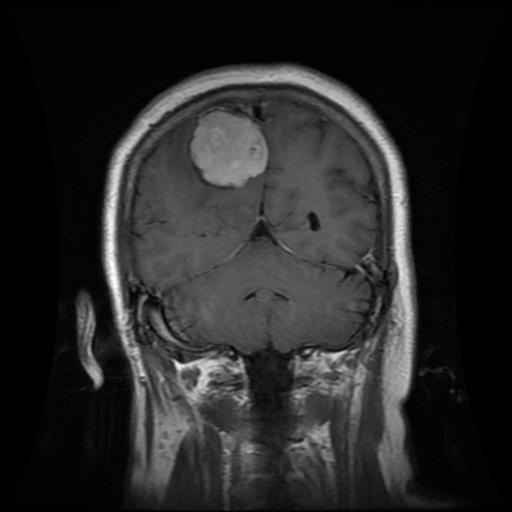
Label: meningioma